Field crop: maize
Growth stage: 1
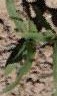
Species: maize